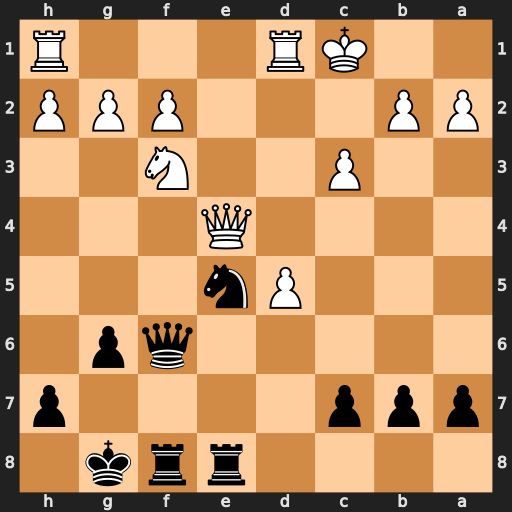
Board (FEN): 4rrk1/ppp4p/5qp1/3Pn3/4Q3/2P2N2/PP3PPP/2KR3R
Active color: b
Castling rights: -
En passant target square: -
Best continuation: Nxf3 Qxf3 Qg5+ Rd2 Rxf3